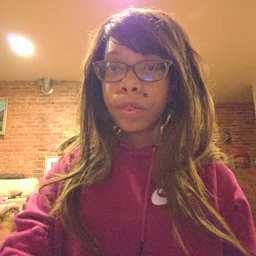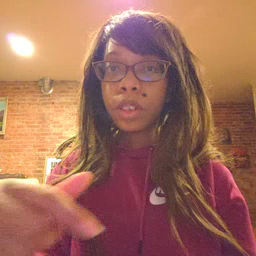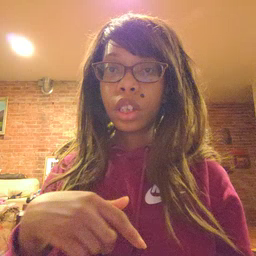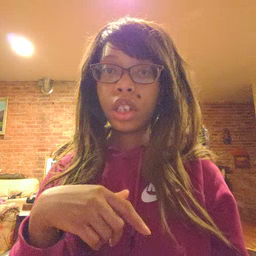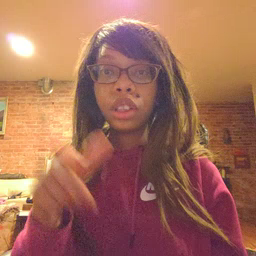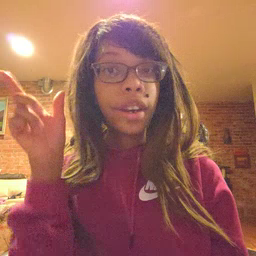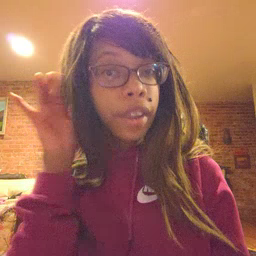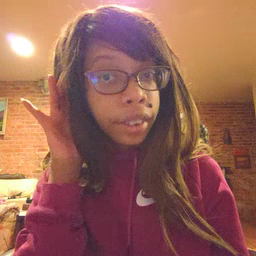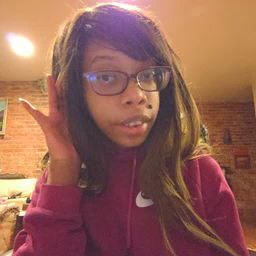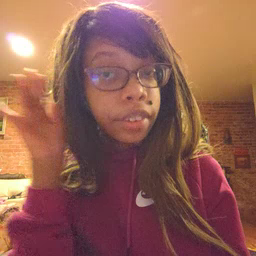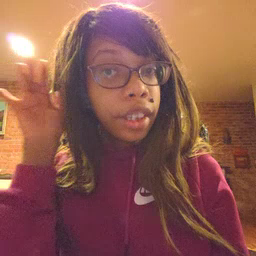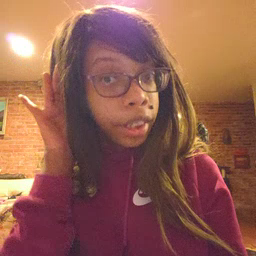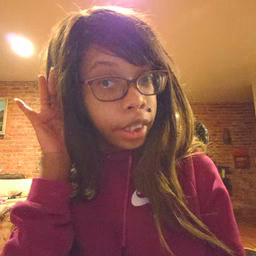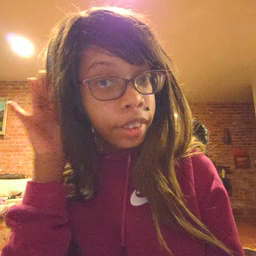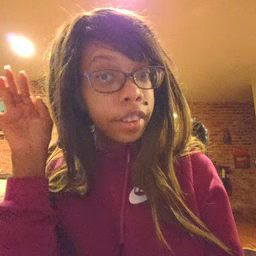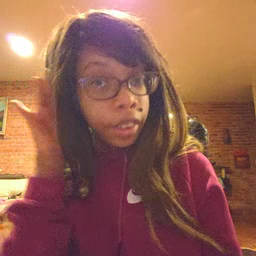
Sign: listen